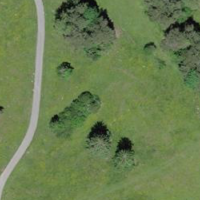
EUNIS habitat code: 23
Species observed at this site:
Primula veris